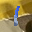
Label: 1